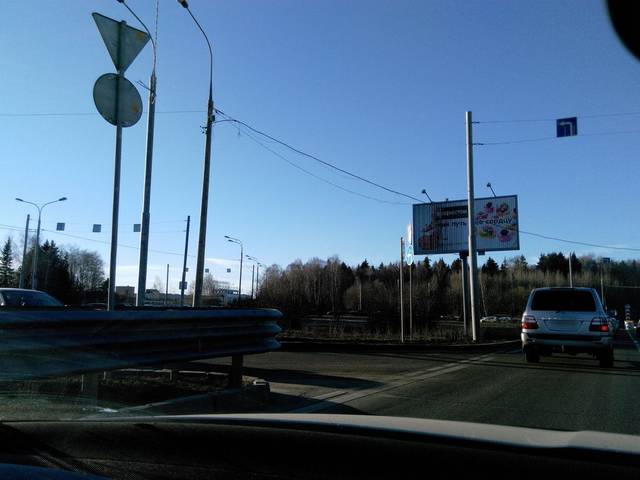
Region: Russia
Coordinates: 55.983, 37.211